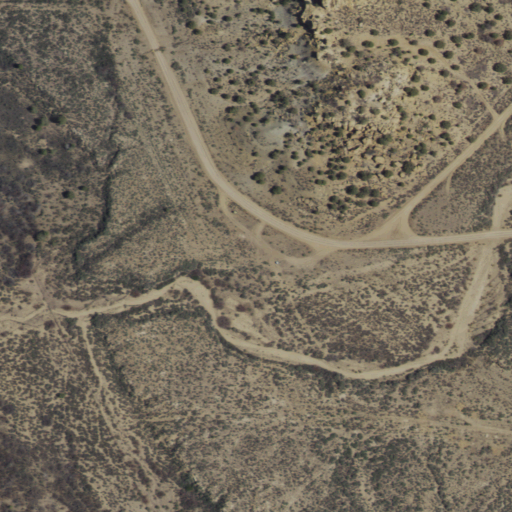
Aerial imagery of valley in New Mexico named La Manga Canyon containing shrub, woody wetlands, and pasture